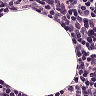
Metastatic tissue present: no